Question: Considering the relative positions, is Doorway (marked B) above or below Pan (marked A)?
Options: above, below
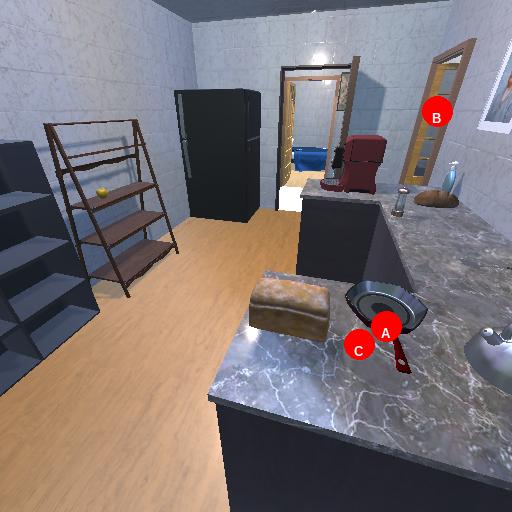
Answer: above